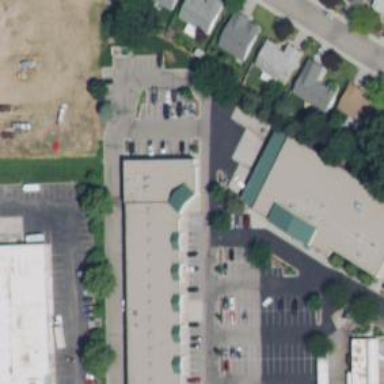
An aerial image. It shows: Retail area.